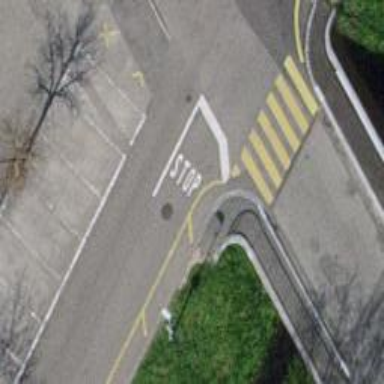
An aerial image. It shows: Asphalt sidewalk along the footway.